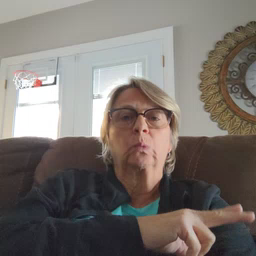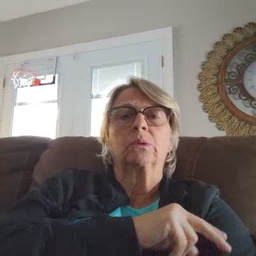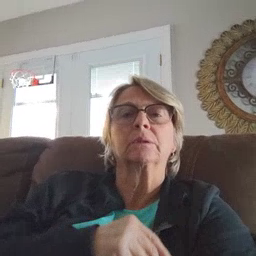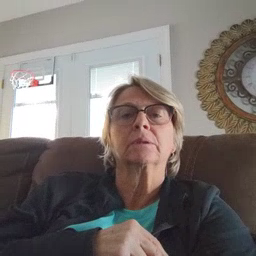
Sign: goose